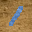
Label: 1